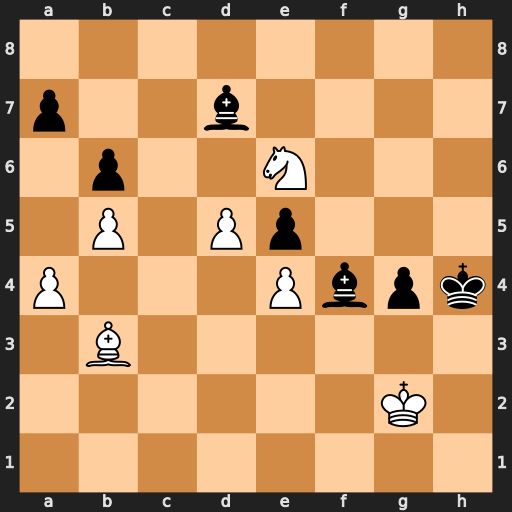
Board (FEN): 8/p2b4/1p2N3/1P1Pp3/P3Pbpk/1B6/6K1/8
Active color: w
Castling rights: -
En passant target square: -
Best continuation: Nf8 Be8 d6